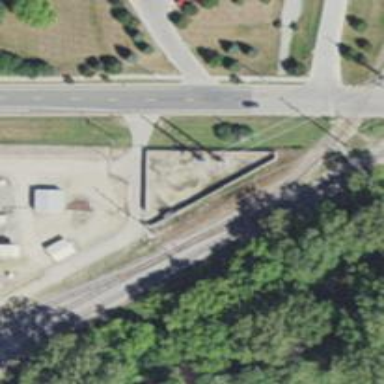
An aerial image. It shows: Siding railway track with one set of rails.